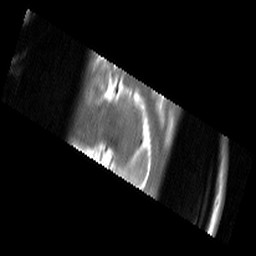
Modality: T2w
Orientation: sagittal
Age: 21
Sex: male
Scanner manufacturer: siemens
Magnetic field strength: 3 T
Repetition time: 10.61 s
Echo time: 0.064 s